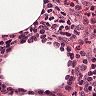
Metastatic tissue present: no